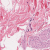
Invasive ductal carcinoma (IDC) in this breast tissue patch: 0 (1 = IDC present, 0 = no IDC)